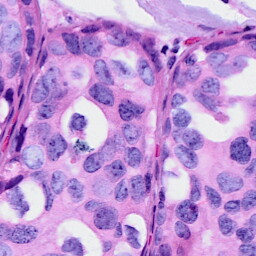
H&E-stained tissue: Breast